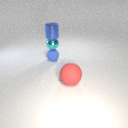
small blue metal cylinder above small blue rubber sphere